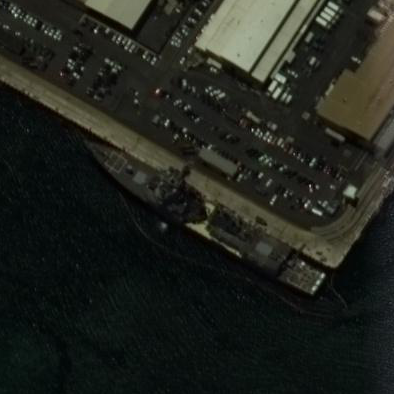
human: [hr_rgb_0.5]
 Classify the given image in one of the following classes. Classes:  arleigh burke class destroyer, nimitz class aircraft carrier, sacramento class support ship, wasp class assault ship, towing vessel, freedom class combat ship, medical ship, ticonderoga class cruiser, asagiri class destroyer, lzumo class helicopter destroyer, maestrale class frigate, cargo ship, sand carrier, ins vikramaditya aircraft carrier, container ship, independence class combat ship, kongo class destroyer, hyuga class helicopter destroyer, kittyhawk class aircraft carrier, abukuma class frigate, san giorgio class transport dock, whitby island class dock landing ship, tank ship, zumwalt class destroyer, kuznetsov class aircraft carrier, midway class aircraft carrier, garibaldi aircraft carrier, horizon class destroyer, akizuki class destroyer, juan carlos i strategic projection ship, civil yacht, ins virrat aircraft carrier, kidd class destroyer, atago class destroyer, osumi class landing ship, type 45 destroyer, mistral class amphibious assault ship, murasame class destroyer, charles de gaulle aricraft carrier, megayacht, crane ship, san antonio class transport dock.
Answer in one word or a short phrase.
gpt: Arleigh Burke class destroyer